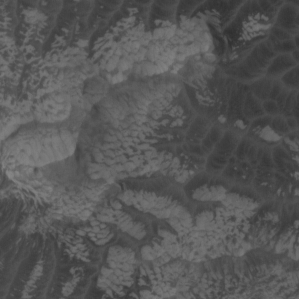
Label: non_frost